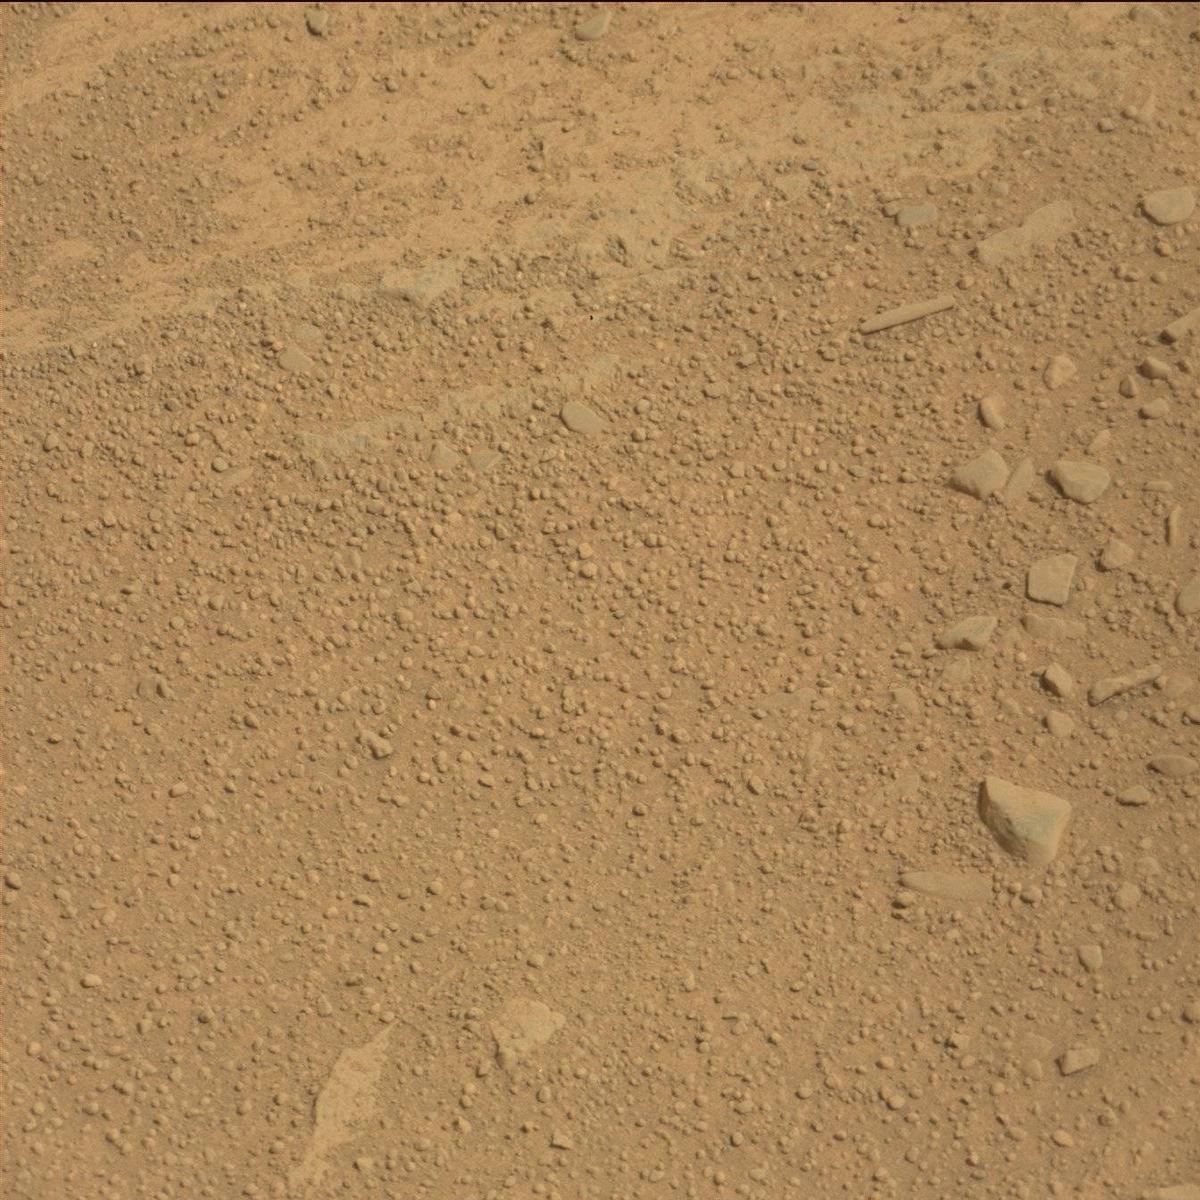
Terrain classes present: Bedrock, Rock, Sand / Soil